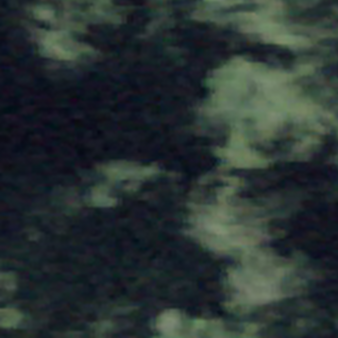
Label: other